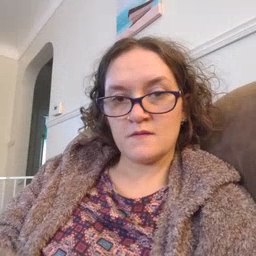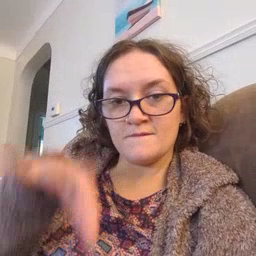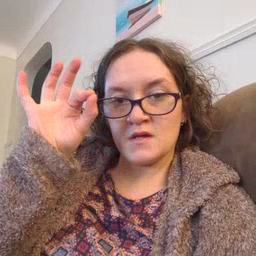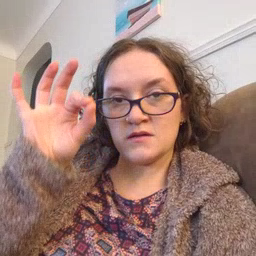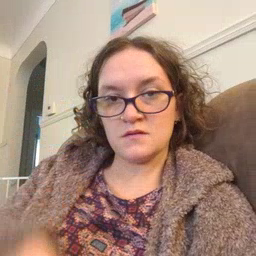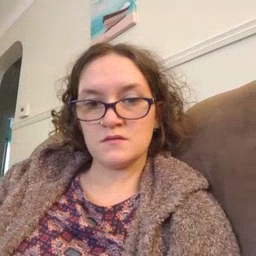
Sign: find